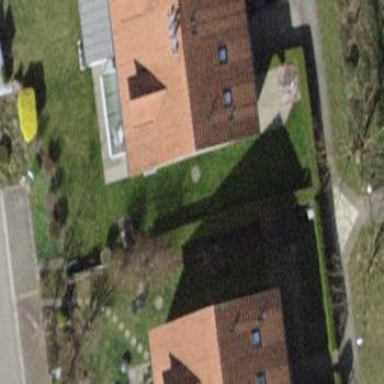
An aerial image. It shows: Semi-detached house with gabled roof.